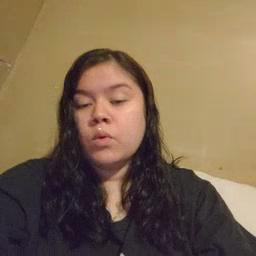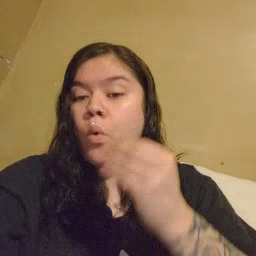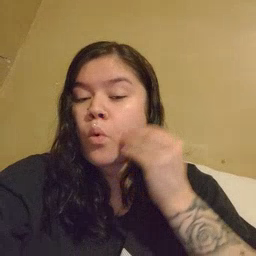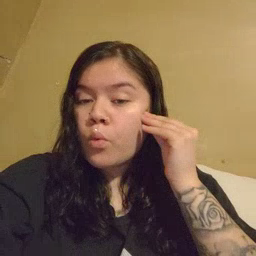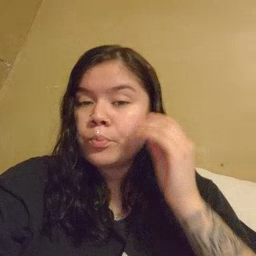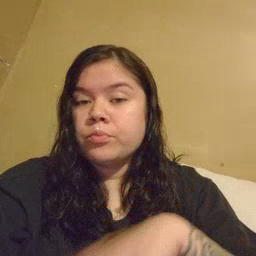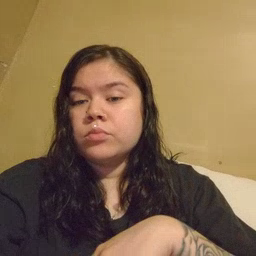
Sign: home